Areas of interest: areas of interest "Tennis Court"
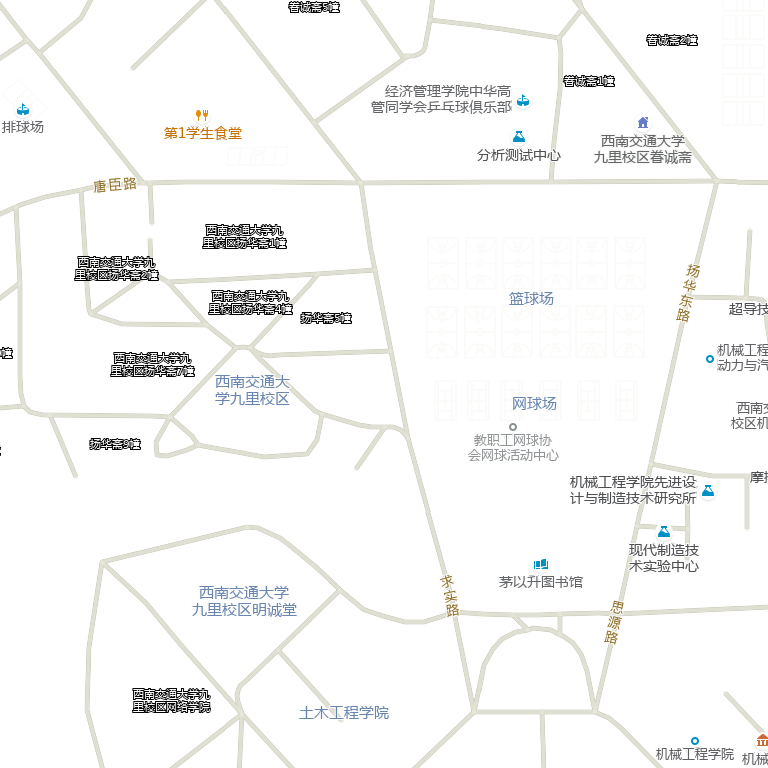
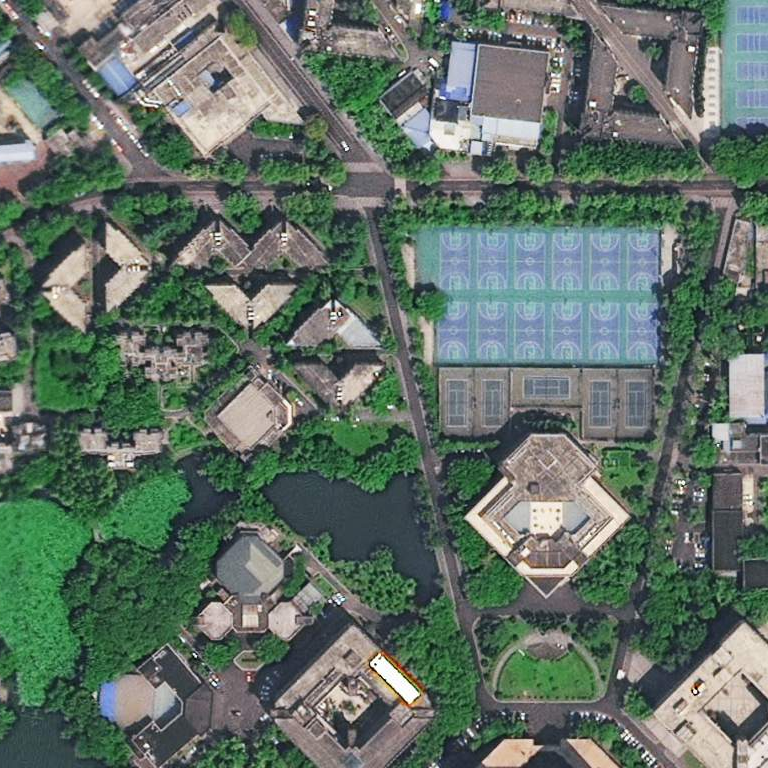